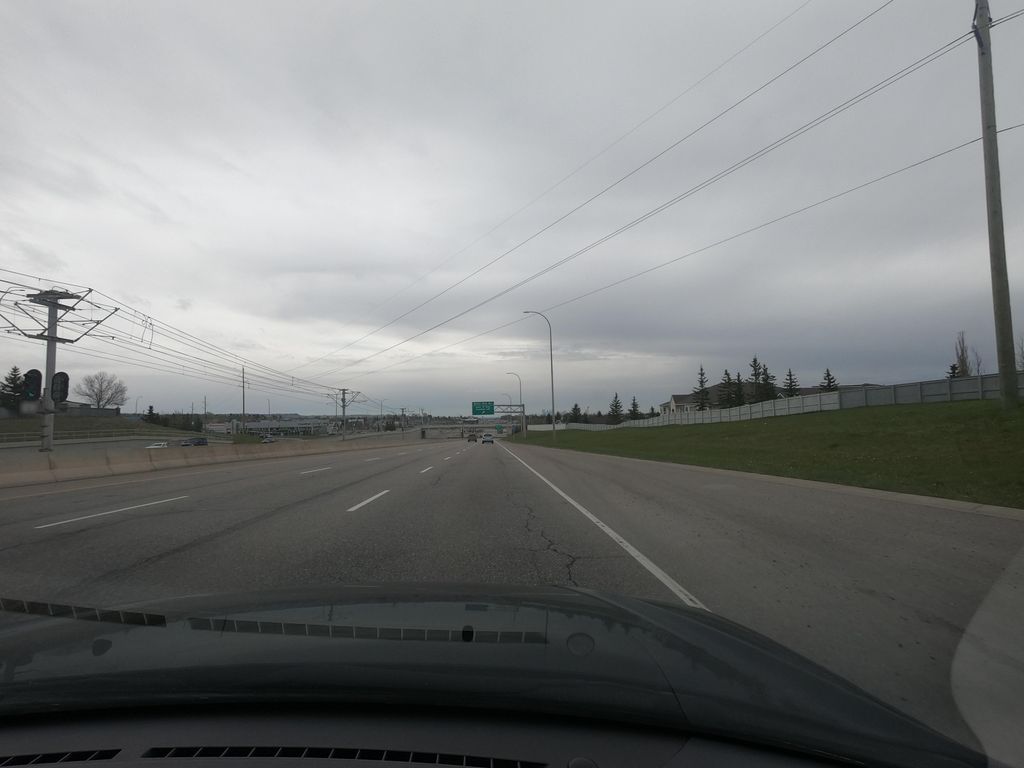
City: calgary